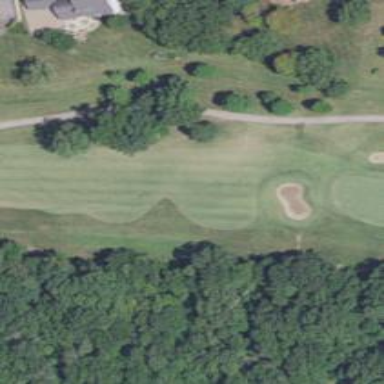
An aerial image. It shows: Golf fairway in the image.